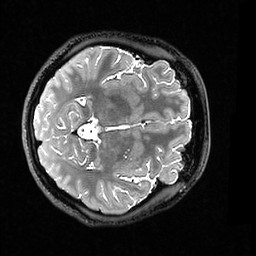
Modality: T2w
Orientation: axial
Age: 22
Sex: female
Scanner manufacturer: ge
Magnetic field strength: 3 T
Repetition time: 3.202 s
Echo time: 0.06575 s